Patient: sex M, age 57
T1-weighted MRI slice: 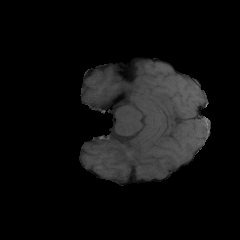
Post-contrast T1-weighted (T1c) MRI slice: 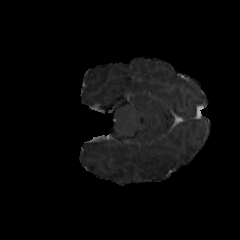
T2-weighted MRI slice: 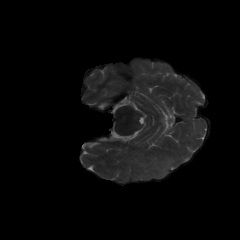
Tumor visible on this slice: yes
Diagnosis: Glioblastoma, IDH-wildtype
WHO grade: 4